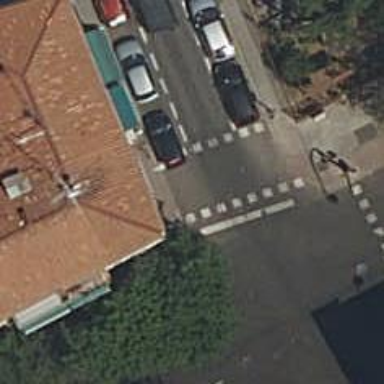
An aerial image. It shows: Crossing with zebra traffic signals.